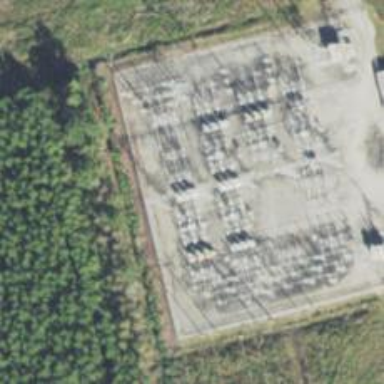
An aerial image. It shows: Switch for power supply.